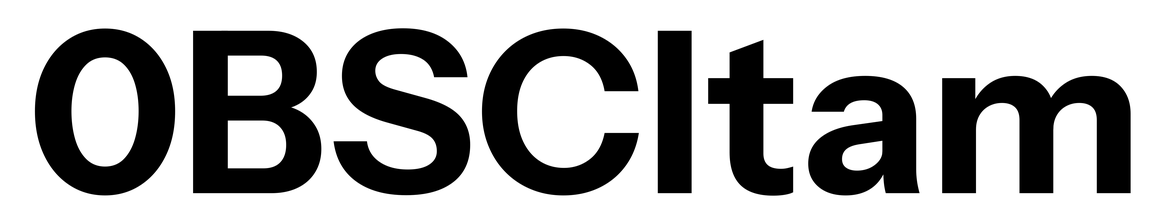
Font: InstrumentSans_Bold